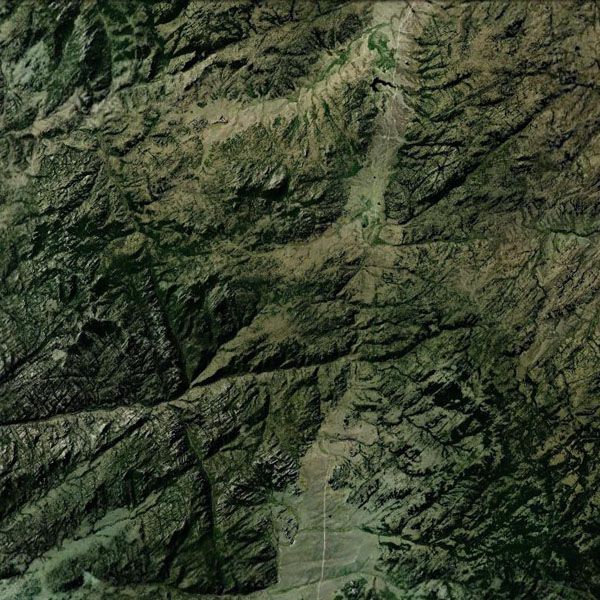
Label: Mountain